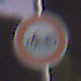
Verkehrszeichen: VerbotMofas
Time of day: Night
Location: Outdoor (Suburban)
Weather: PartlyCloudy
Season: NotSpecified
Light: Artificial